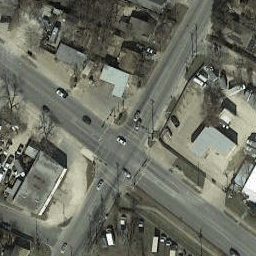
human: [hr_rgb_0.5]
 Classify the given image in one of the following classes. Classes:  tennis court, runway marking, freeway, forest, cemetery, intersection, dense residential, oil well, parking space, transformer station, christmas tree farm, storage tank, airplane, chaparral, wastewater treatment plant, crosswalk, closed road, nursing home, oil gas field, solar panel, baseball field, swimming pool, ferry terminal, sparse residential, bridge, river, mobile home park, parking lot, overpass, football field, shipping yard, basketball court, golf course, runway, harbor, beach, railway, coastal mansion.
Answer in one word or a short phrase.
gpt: intersection